Field crop: maize
Growth stage: 2
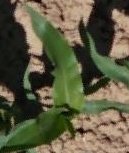
Species: maize